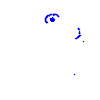
Particle: electron